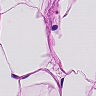
Metastatic tissue present: no